Question: I have developed an app that calculates a score. When text is appended to the TextView it moves slightly from its original location.
how can I stop it from moving and let it grow vertically downwards?

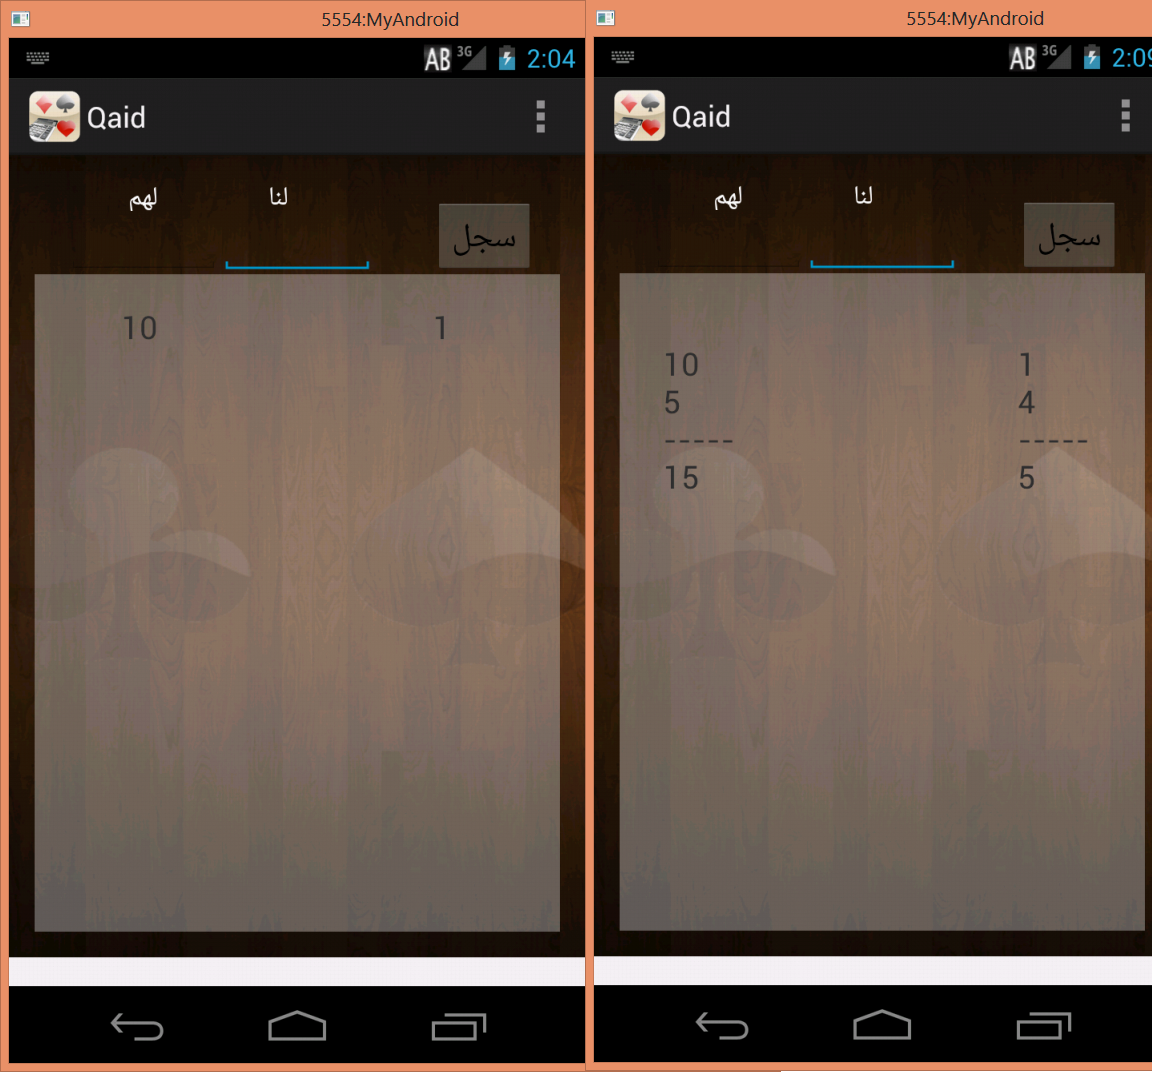
Answer: just figured it out.
I was adding unnecessary lines by "
" in my java code.